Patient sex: M
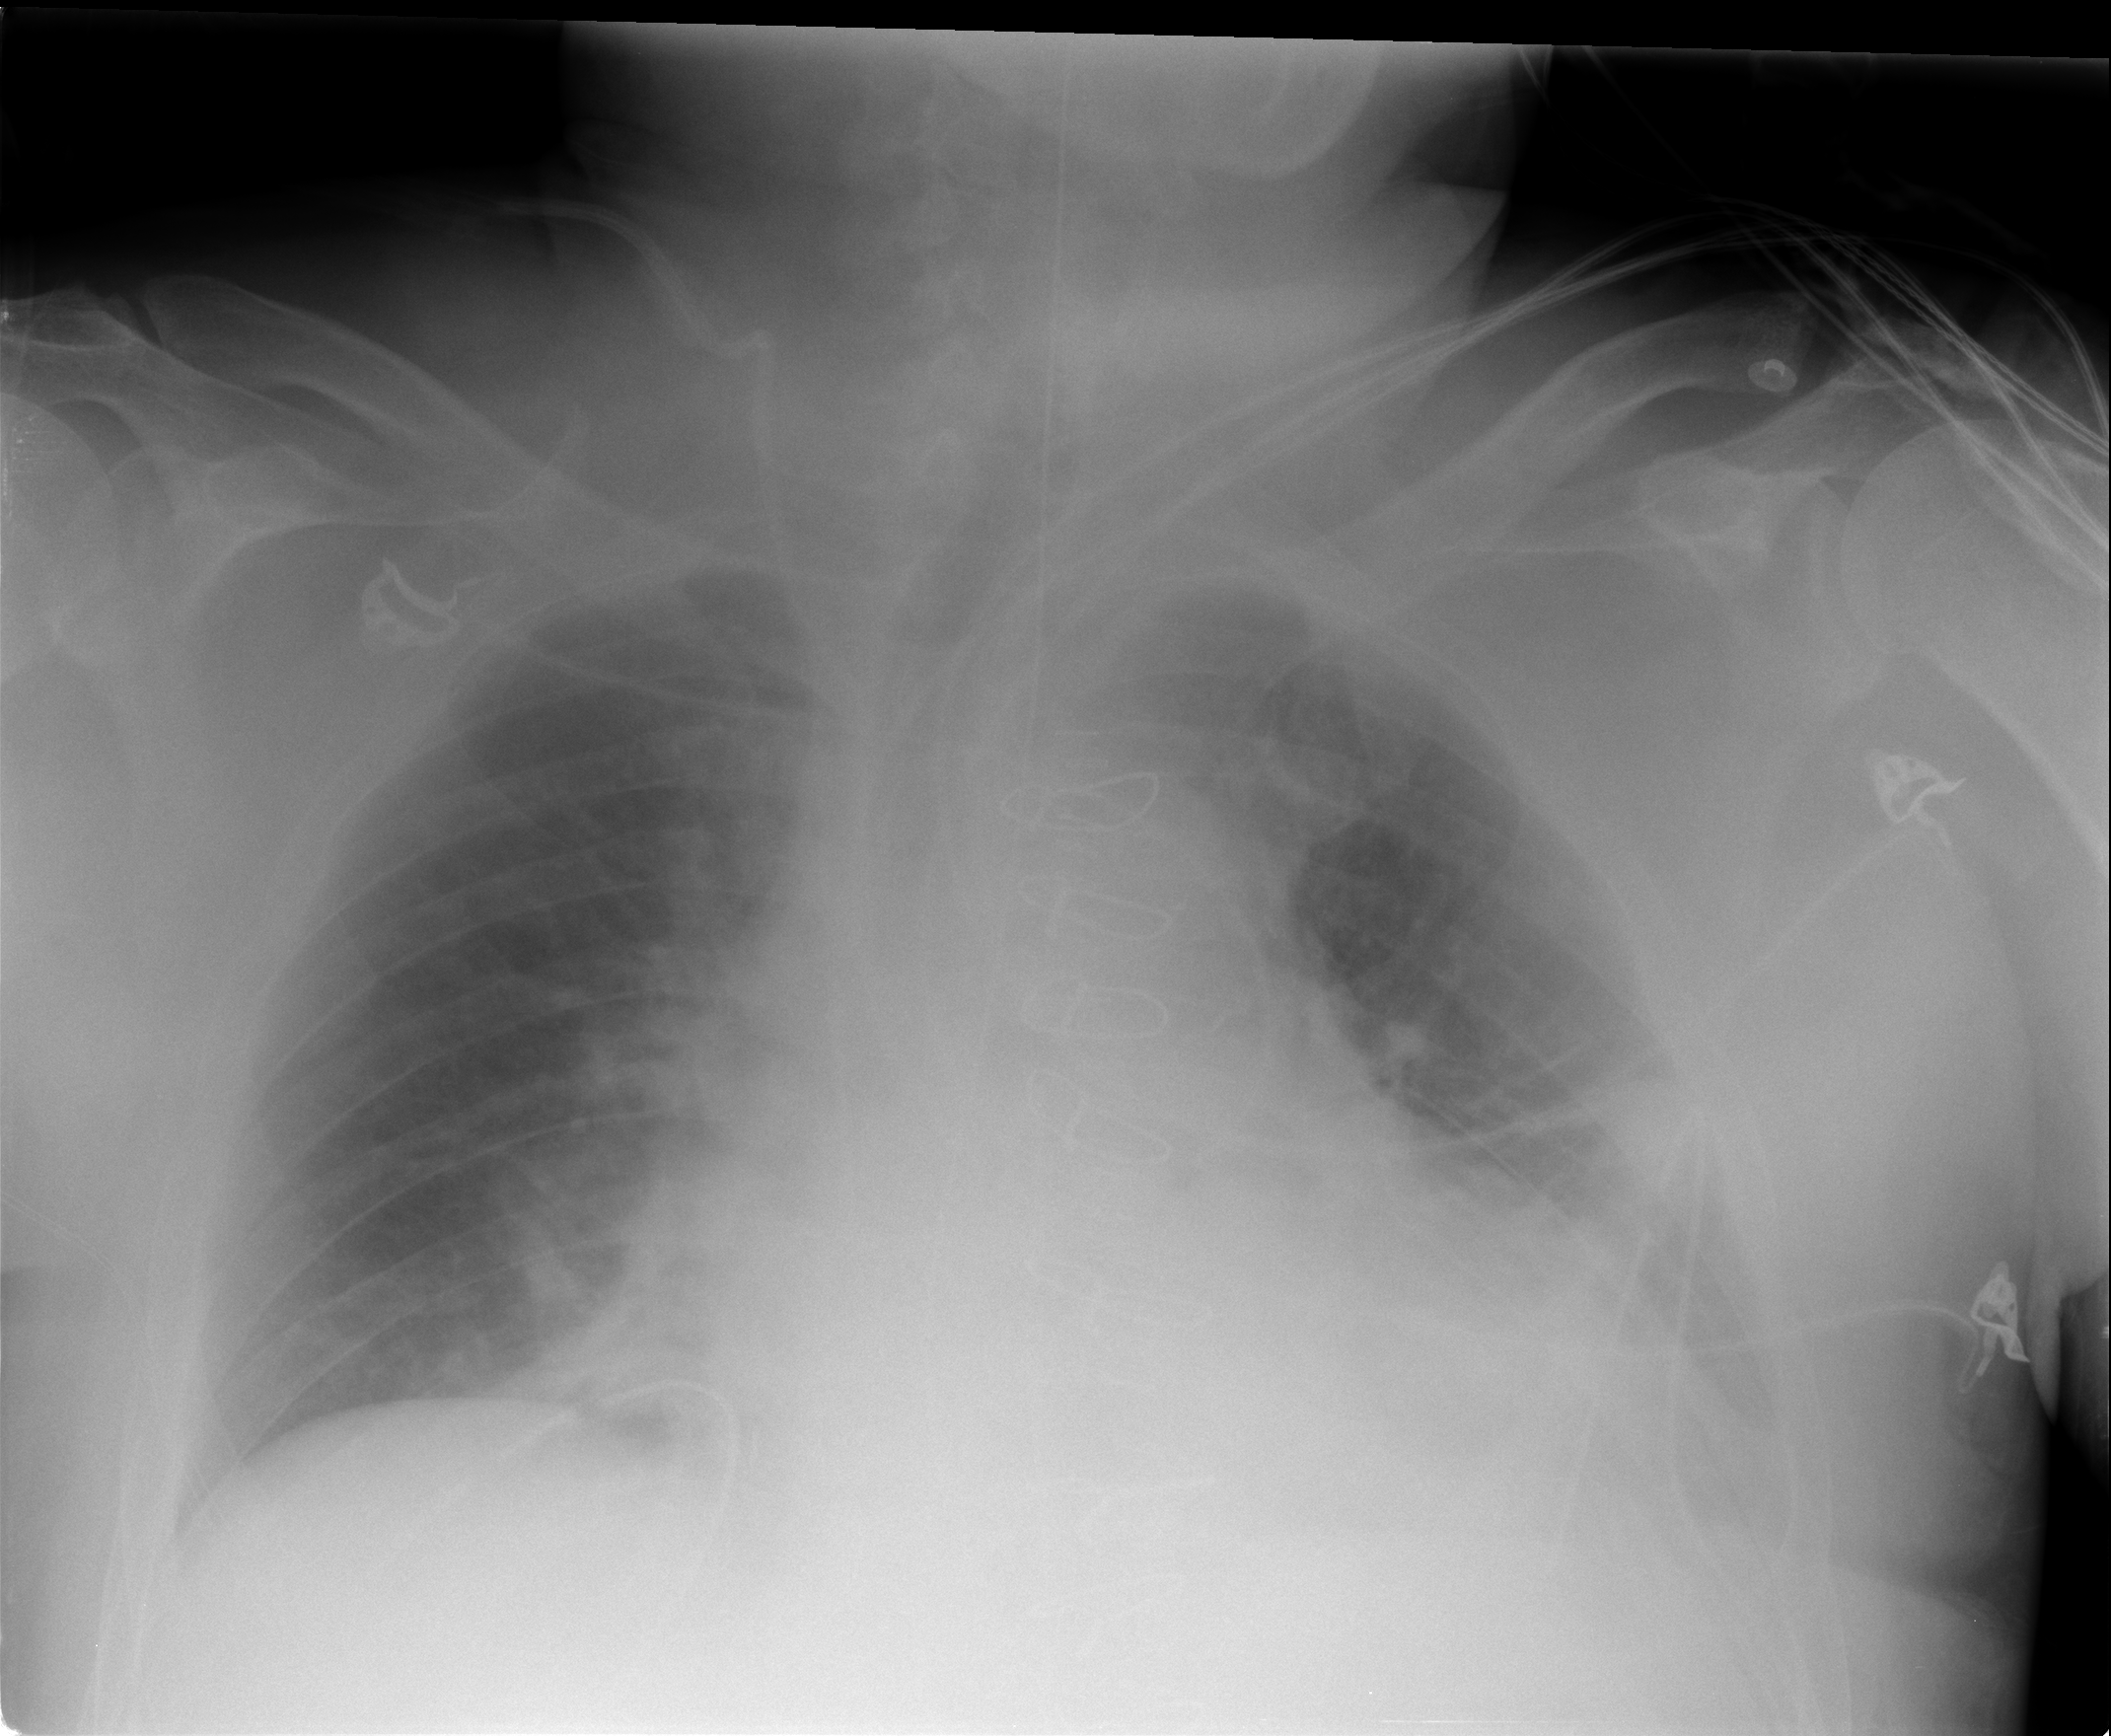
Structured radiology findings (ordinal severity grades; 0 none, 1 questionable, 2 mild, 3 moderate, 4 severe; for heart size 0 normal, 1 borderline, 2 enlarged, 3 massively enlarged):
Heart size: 2
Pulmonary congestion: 2
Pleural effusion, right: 0
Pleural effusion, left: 0
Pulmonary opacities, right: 0
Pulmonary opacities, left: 0
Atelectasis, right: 0
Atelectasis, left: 0